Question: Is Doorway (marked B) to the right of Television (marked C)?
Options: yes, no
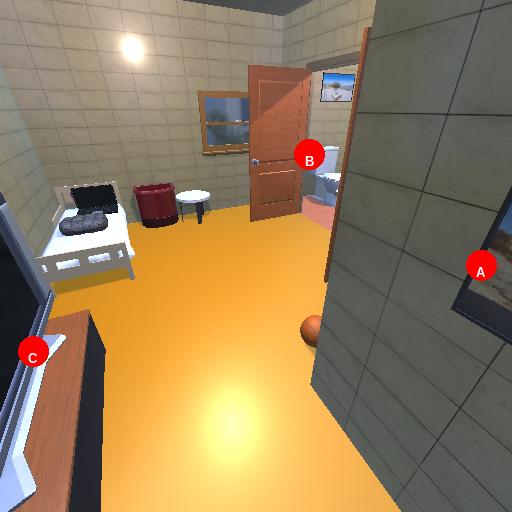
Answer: yes